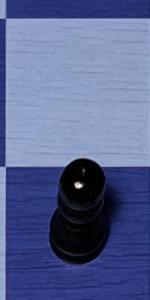
Label: Pawn_Black